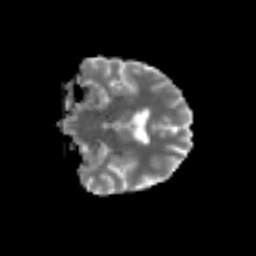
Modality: MD
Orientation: coronal
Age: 67
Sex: female
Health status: ill
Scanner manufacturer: siemens
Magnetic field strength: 3 T
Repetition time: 8.7 s
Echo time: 0.11 s